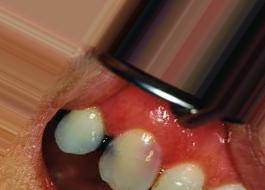
Condition: Tooth Discoloration